Question: I am trying to add primary keys to my tables, via Sequel Pro and it said "This table currently does not support relations. Only tables that use the InnoDB storage engine support them."
I went into phpMyAdmin and looked at the storage engines and saw InnoDB listed, highlighted in blue, then I selected it and it displayed this info: <URL>

It is enabled, but I am unsure how to implement it to my existing database, any help is appreciated.
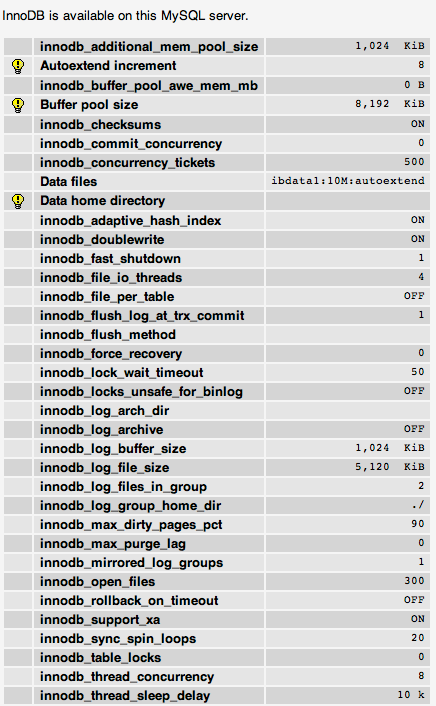
Answer: You should tell your tables to use 'InnoDB':
'''
ALTER TABLE mytable ENGINE=InnoDB
'''
for existing tables,
'''
CREATE TABLE mytable (...) ENGINE=InnoDB
'''
for the new ones.
Note that 'InnoDB' supports neither 'SPATIAL' nor 'FULLTEXT' indexes so don't use it if your application relies on them.